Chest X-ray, PA view. Patient: 56 years old, sex M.
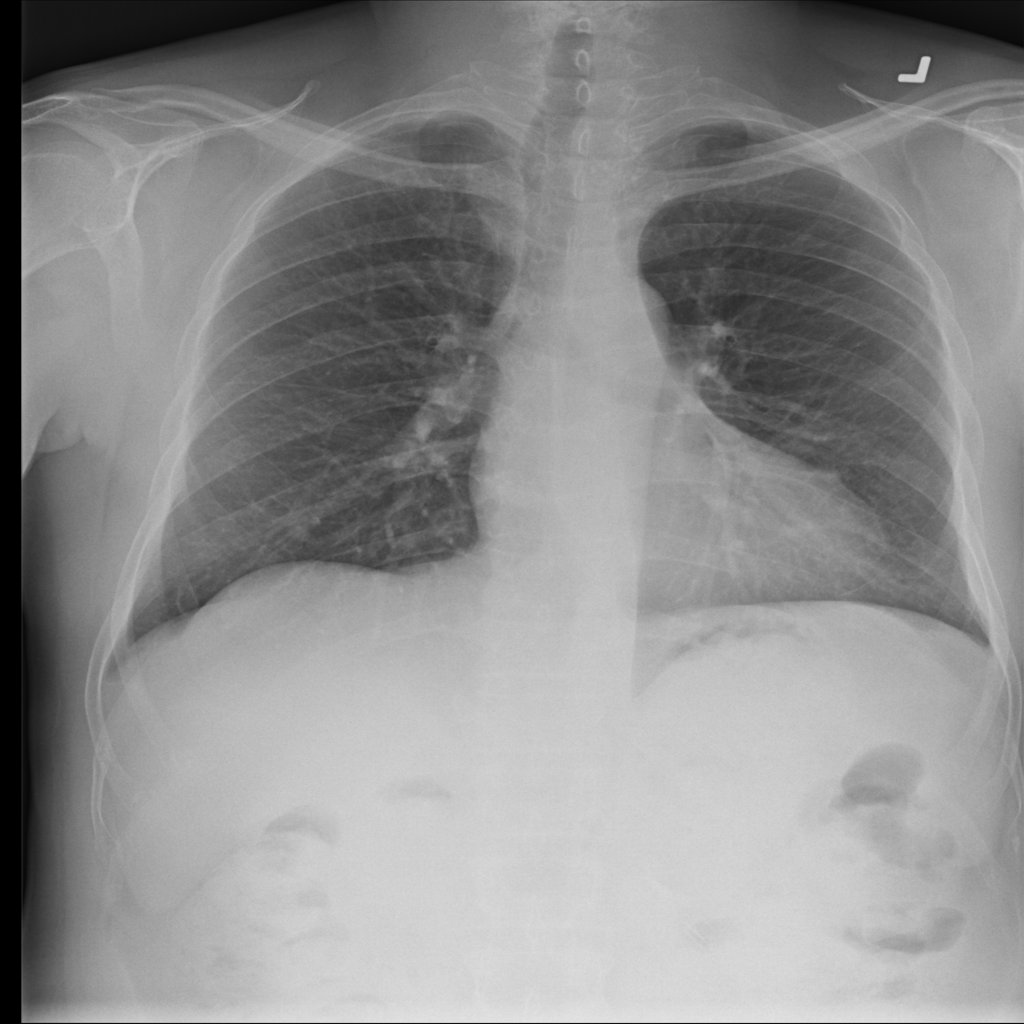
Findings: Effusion